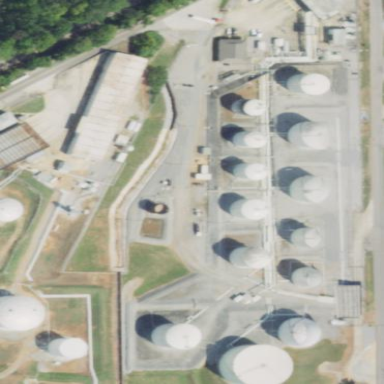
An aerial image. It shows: Industrial area designated as petroleum terminal.